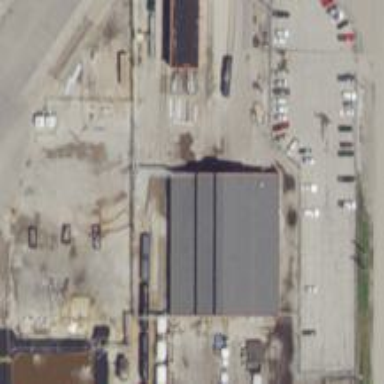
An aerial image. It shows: Rail spur service.